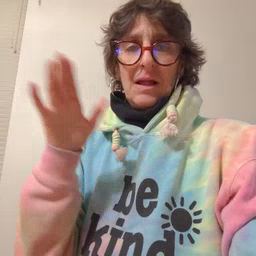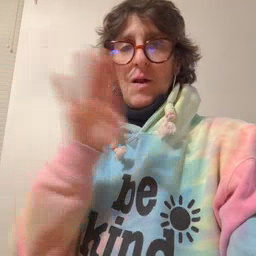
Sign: close